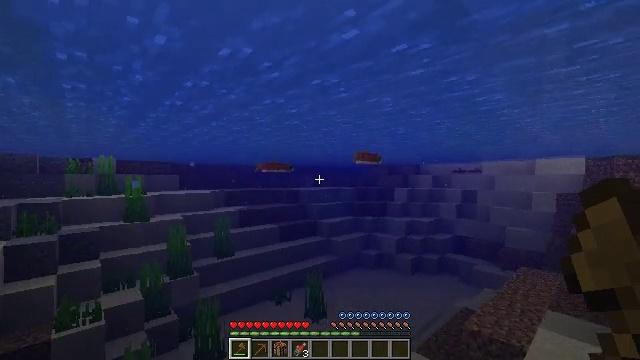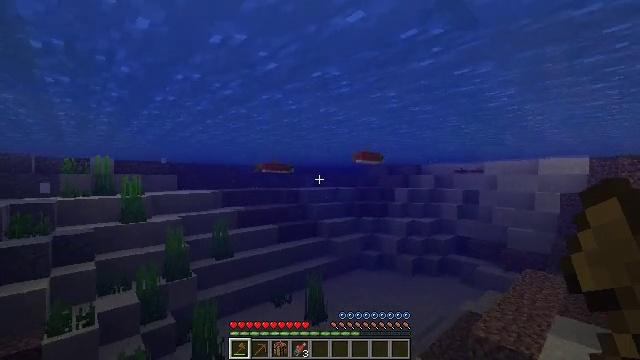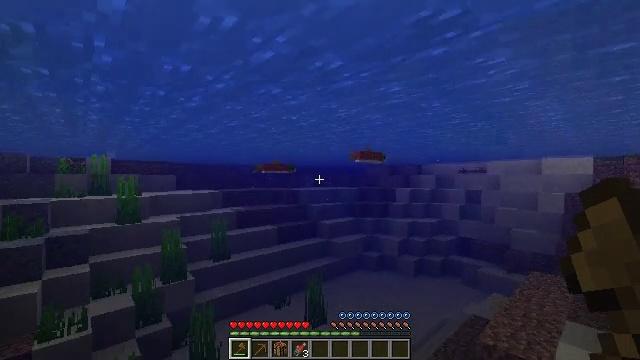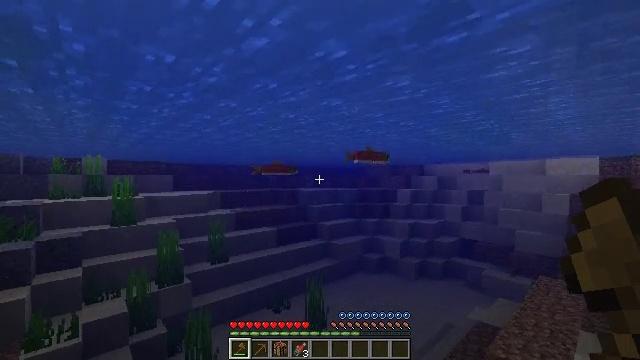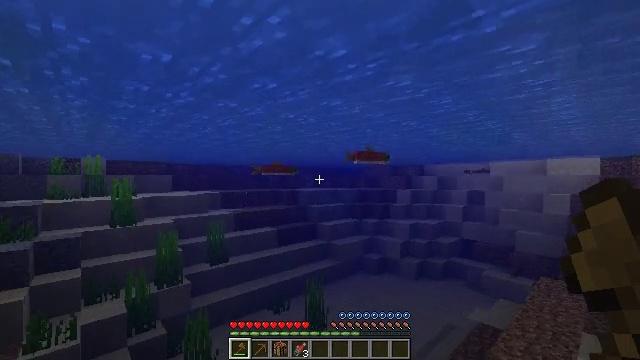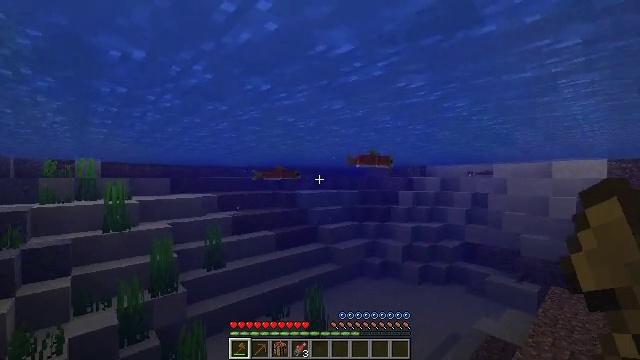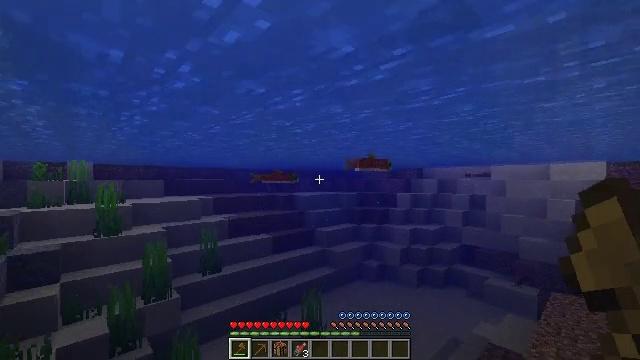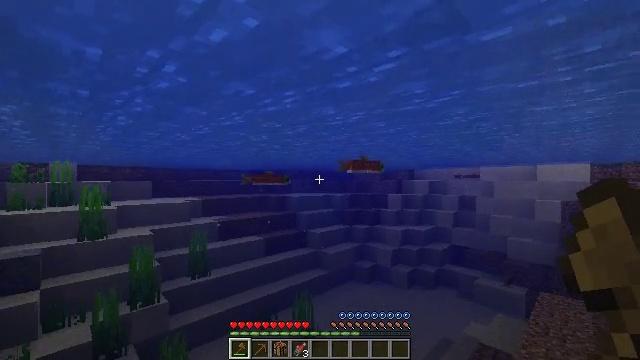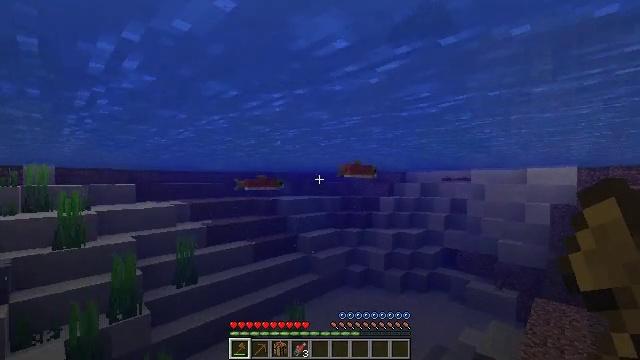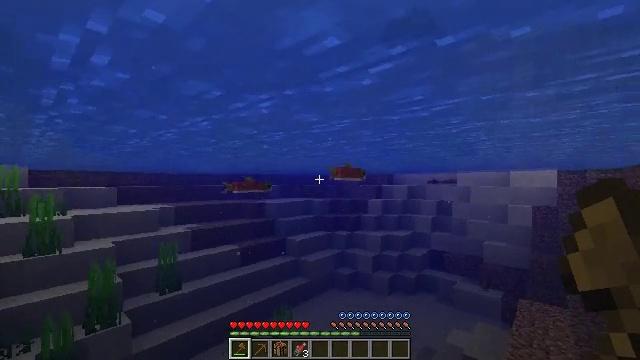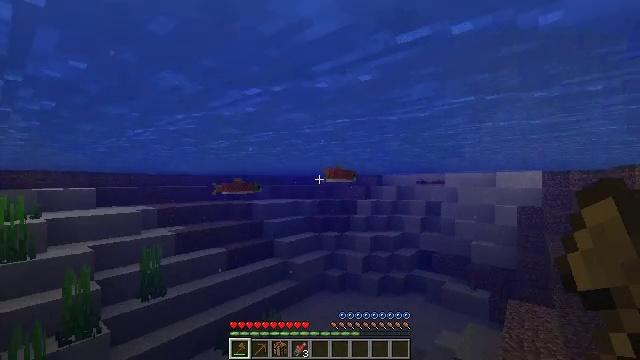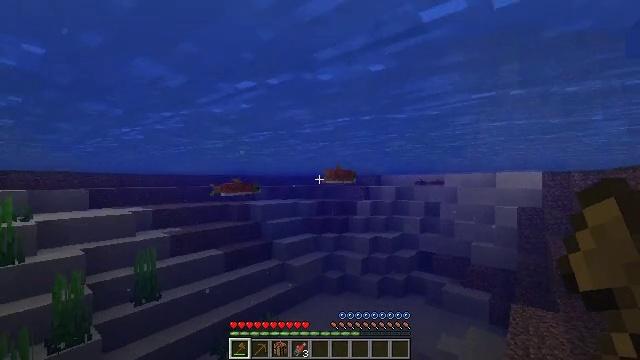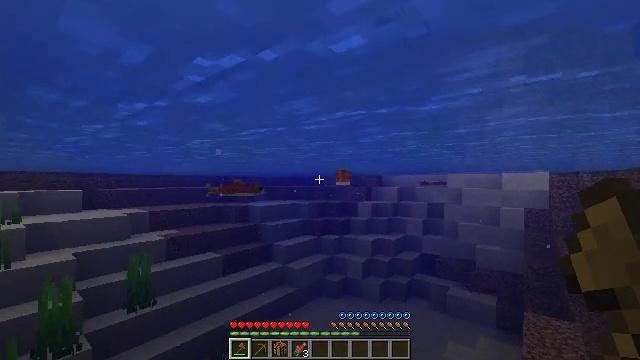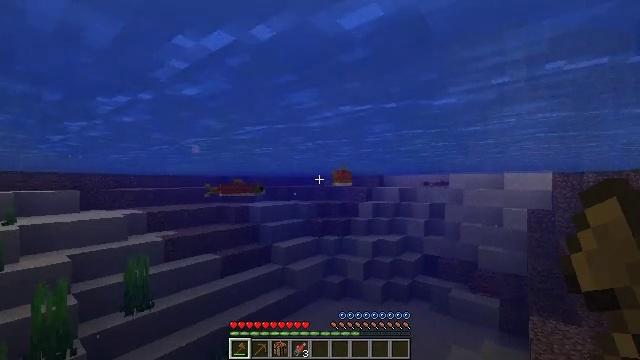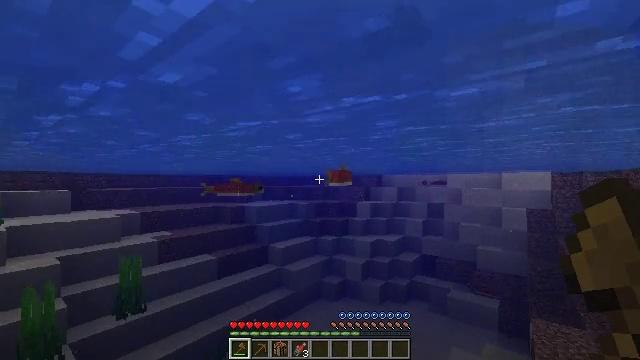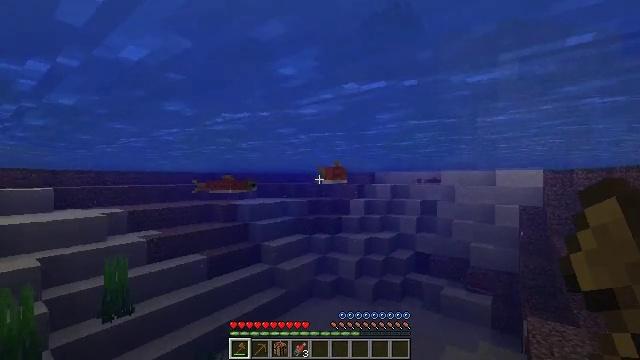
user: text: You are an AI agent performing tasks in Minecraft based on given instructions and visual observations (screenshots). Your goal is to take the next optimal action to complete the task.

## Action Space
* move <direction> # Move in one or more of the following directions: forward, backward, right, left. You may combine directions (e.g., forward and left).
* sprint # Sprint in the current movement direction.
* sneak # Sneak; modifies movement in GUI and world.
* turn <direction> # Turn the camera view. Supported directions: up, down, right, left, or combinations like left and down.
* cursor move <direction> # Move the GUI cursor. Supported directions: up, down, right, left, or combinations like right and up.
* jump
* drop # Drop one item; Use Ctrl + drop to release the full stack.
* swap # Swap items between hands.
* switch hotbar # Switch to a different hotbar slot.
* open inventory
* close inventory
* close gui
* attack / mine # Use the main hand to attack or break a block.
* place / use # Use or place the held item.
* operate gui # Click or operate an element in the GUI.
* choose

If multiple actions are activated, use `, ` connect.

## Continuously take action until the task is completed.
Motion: motion action
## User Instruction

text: Hunt fish.
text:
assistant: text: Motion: move forward, sprint
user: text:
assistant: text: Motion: move forward, sprint
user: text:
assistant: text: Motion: move forward, sprint, jump
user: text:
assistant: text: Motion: move forward, sprint, jump
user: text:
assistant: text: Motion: move forward, sprint, jump
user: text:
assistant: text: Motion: move forward, sprint, jump
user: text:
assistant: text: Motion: move forward, sprint, turn right
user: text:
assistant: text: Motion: move forward, sprint, turn right
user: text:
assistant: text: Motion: move forward, sprint, turn right
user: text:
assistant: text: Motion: move forward, sprint, turn right
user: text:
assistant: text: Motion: move forward, sprint
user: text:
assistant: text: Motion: move forward, sprint
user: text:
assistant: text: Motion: move forward, sprint
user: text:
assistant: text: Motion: move forward, sprint
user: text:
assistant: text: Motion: move forward, sprint, turn right
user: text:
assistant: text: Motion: move forward, sprint
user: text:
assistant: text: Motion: move forward, sprint
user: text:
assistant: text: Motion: move forward, sprint
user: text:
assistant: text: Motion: move forward, sprint
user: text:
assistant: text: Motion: move forward, sprint
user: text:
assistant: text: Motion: move forward, sprint
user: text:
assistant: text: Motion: move forward, sprint
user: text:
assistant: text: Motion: move forward, sprint
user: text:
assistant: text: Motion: move forward, sprint
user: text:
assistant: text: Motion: move forward, sprint
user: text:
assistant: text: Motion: move forward, sprint
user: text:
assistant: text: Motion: move forward, sprint
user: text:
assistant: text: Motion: move forward, sprint
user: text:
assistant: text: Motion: move forward, sprint
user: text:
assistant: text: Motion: move forward, sprint, turn right